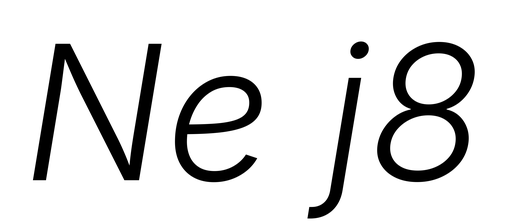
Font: Inter-Italic_Light_Italic